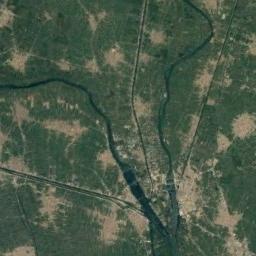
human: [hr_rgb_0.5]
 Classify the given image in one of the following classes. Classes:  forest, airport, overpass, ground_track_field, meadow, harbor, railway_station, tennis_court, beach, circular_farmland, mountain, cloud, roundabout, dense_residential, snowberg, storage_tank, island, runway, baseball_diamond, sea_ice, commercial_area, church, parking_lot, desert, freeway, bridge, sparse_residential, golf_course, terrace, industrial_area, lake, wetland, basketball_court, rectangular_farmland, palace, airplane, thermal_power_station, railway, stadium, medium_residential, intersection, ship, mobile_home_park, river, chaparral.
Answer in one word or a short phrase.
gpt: river